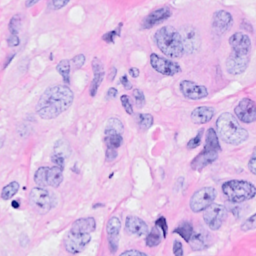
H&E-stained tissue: Breast